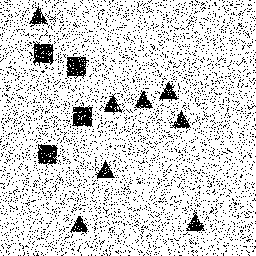
Squares: 4
Triangles: 8
Stars: 0
Total shapes: 12